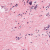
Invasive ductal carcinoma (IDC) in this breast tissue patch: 0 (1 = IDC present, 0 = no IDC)